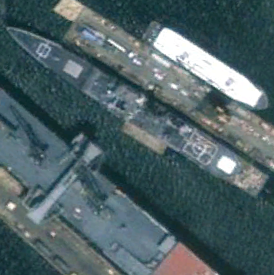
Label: cruiser